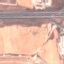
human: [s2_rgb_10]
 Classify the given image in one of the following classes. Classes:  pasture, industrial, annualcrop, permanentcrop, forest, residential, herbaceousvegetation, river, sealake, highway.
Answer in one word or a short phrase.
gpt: Highway